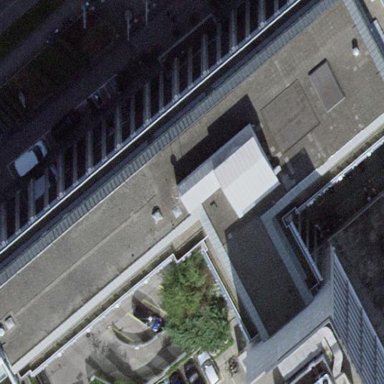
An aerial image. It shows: Office building.